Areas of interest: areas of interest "Guesthouse"
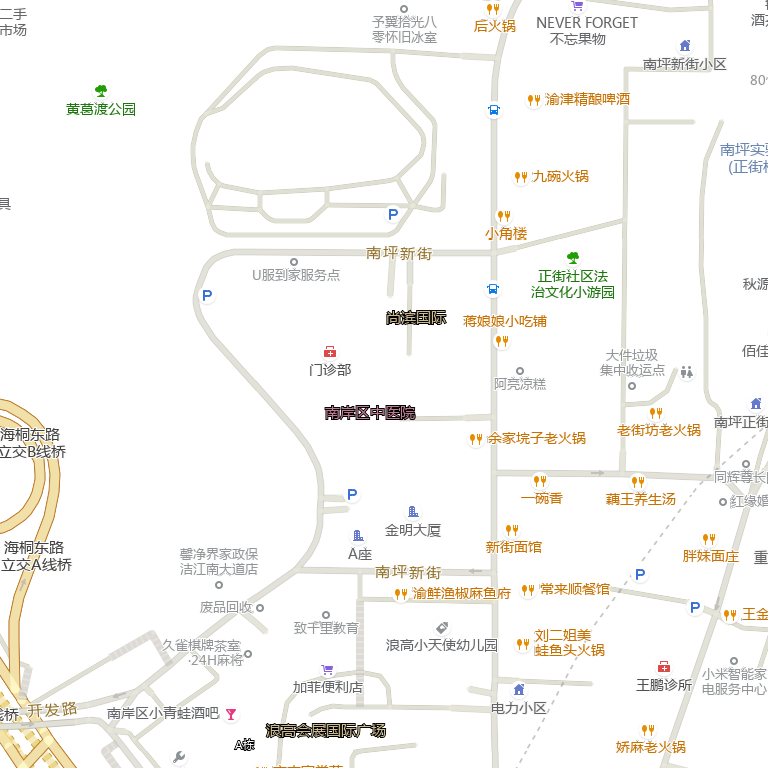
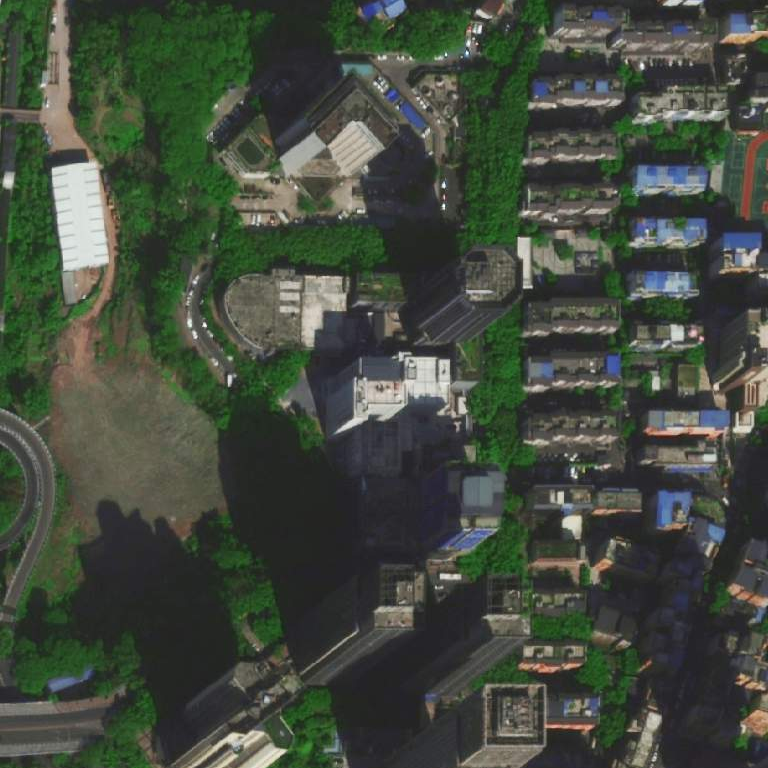